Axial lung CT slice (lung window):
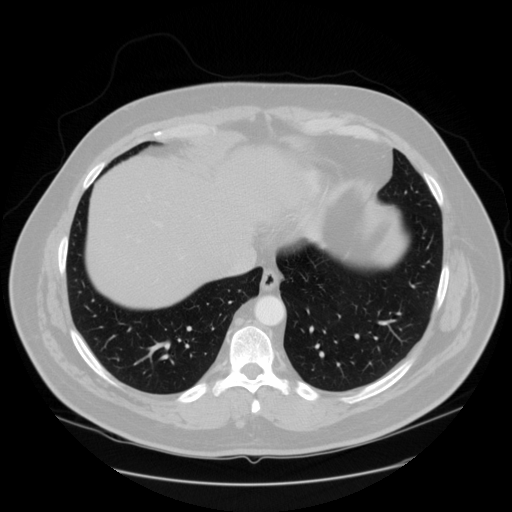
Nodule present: no